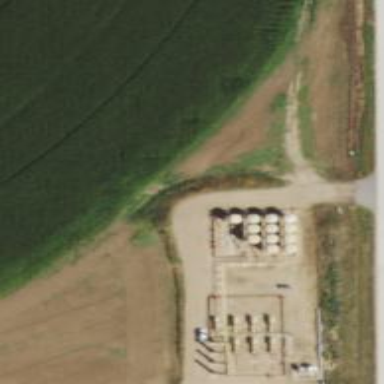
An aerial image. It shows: Storage tank that is man-made.